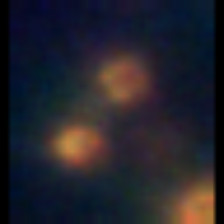
Taxon: Diatom_aggregate
Group: Diatoms